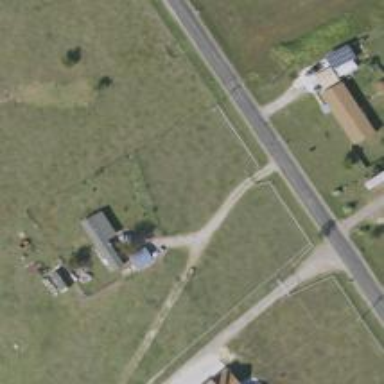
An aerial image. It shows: Driveway leading to service road.